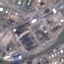
Land use / land cover: Industrial